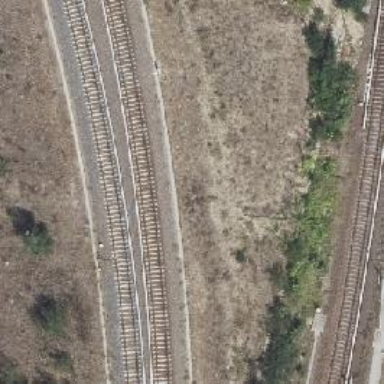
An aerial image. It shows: Light rail on embankment with electrified bottom rail.